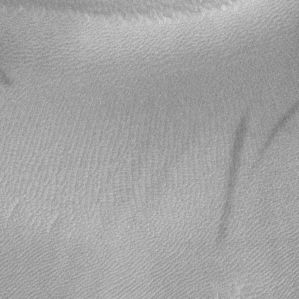
Label: frost